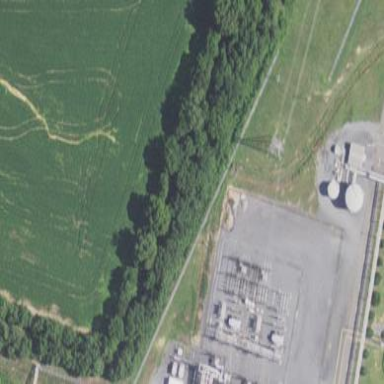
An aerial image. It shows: Industrial power substation surrounded by fence.